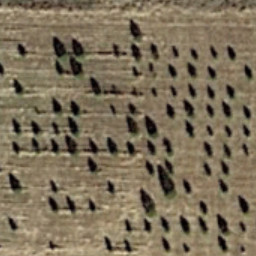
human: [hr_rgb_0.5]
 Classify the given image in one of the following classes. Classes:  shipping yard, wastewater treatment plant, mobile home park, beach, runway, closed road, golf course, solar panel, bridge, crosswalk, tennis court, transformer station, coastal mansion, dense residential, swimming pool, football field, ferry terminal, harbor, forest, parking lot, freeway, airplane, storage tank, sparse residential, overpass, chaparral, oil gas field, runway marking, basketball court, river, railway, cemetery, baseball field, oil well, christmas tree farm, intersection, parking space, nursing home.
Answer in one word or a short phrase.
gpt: christmas tree farm